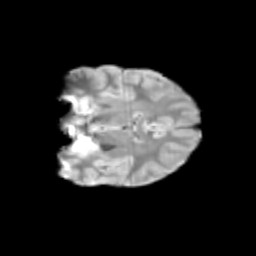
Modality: T2w
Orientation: coronal
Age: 12
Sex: female
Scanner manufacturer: siemens
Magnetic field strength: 3 T
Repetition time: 3.8 s
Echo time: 0.07 s